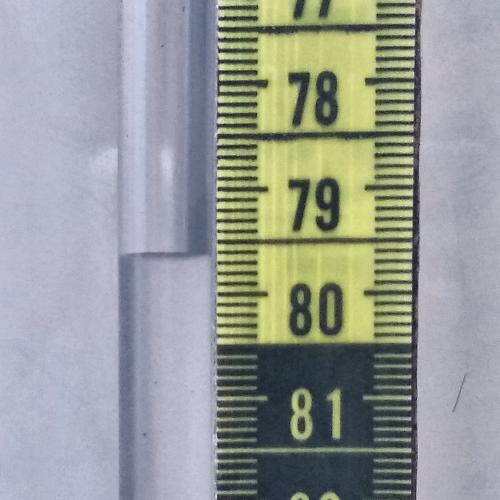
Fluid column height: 79.6 cm